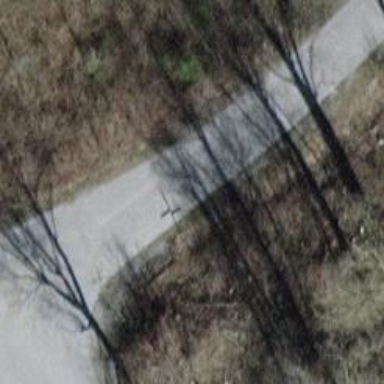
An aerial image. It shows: Unclassified road with asphalt surface and grade 2 track type.